Question: As the title suggest I would like to now if and how it is possible to change the text that is being displayed as the window title if I open a form as a dialog. Either via macro or vba. I don't think there is an option in the 'OpenForm' command... And i have read about the 'AppTitle' property, which changes the title of my access window (not what i want).
In the following picture I would like to have a different title than 'Inhalt00001'.

I am aware of the fact that the title normally depends on the name of my form. I do however want the title of the dialog to be independent of said name. Reason for that being that I want two versions of a form with different content yet the same title.
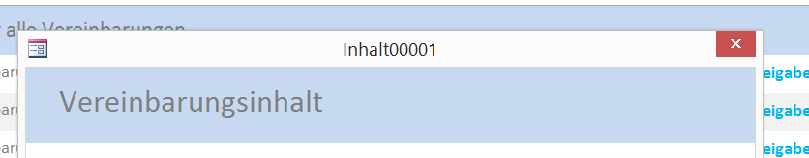
Answer: If I understand your question correctly you can put the form into design view, then go to Property Sheet > Format > Caption and change that to whatever you want the title to be. This is how it is done in Access 2010 anyway.